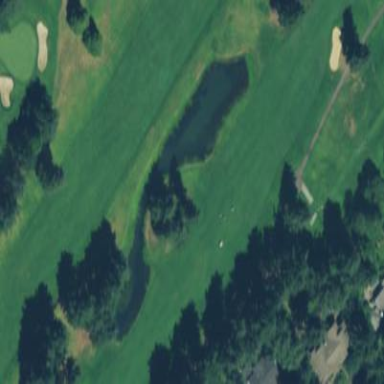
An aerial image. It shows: Water hazard on golf course.